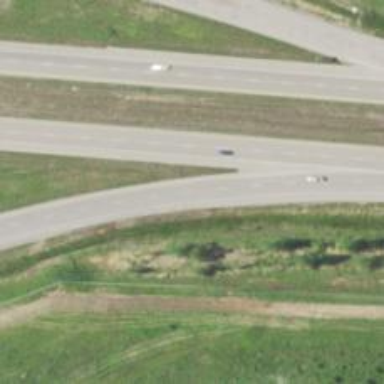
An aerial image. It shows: Trunk link highway.